Question: I have an form input which looks like this

And it's functionality is
'''
let tagArray = @json(old('tags') ?? []);
function convertToSlug(str) {
str = str.replace(/['~!@#$%^&*()_\-+=\[\]{};:'"\|\/,.<>?\s]/g, ' ')
.toLowerCase();
str = str.replace(/^\s+|\s+$/gm,'');
str = str.replace(/\s+/g, '-');
return str;
}
$("#addTagButton").on('click', function() {
let tagVal = convertToSlug($("#addTagInput").val());
$("#addTagInput").val(tagVal);
if(! tagArray.includes(tagVal)) {
if(tagVal == '') {
alert('Invalid value');
return false;
}
tagArray.push(tagVal);
$("#addedTagsList").append('<span class="badge bg-secondary d-flex rounded border-0 p-2"><span class="mr-3">' + tagVal + '</span> <i class="fa fa-times text-white ml-auto align-middle" id="tag-' + tagVal +'" role="button" onclick="removeTag('' + tagVal + '')"></i></span>');
$("#addTagInput").val('');
} else {
alert('This tag is already added!');
}
});
'''
And here is what's happening with the tags array when the whole form is being submitted:
It's adding an hidden input with the tags array contents so I can pass the tags to the backend.
'''
$("#editPostForm").on('submit', function() {
if(tagArray.length > 0 && tagArray !== undefined && tagArray !== null) {
var newInput = $("<input>",{
type: "hidden",
name: "tags[]",
value: tagArray
});
$(this).append(newInput);
}
});
'''
But notice the 'let tagArray = @json(old('tags') ?? [])' which must keep the added tags on form validation fail. The problem is that when the form fails I'm getting as a response of '@json(old('tags') ?? [])':
'''
let tagArray = ["test,test-98"];
'''
and that's not what I need. I need the tags as separate elements in the array. Why does '@json(old('tags'))' returns the array like that? How can I make this work?
My project is on .
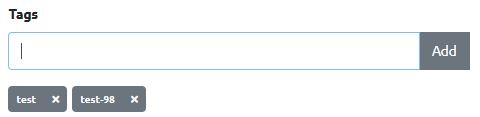
Answer: I was returning the tags as a single field. I had to repeat the hidden field for each tag.
This way tags on the Laravel side will be an actual array and not a string
'''
$("#editPostForm").on('submit', function() {
if(tagArray.length > 0 && tagArray !== undefined && tagArray !== null) {
var newInput = $("<input>",{
type: "hidden",
name: "tags[]",
value: tagArray
});
$(this).append(newInput);
}
})
'''
to
'''
$("#editPostForm").on('submit', function() {
$thisform = $(this);
if(tagArray.length > 0 && tagArray !== undefined && tagArray !== null) {
tagArray.forEach(function(item) {
var newInput = $("<input>",{
type: "hidden",
name: "tags[]",
value: item
});
$thisform.append(newInput);
});
}
});
'''